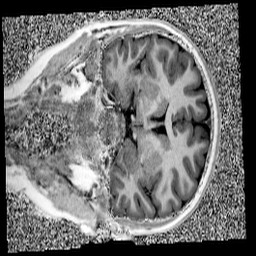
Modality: UNIT1
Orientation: coronal
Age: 11
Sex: female
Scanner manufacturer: siemens
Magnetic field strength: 3 T
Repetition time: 4 s
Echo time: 0.00299 s